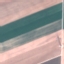
Land use / land cover: AnnualCrop